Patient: sex F, age 39
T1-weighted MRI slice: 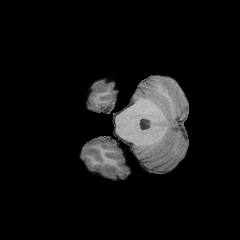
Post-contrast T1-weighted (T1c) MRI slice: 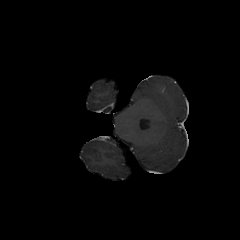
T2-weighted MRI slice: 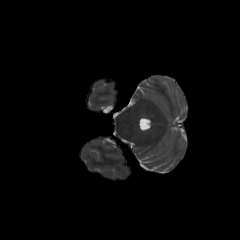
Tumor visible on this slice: no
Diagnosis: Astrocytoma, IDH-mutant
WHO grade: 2